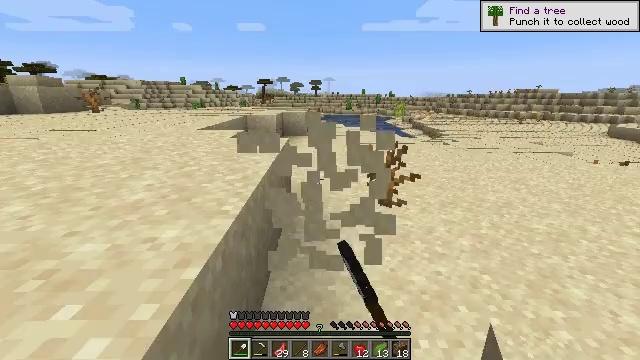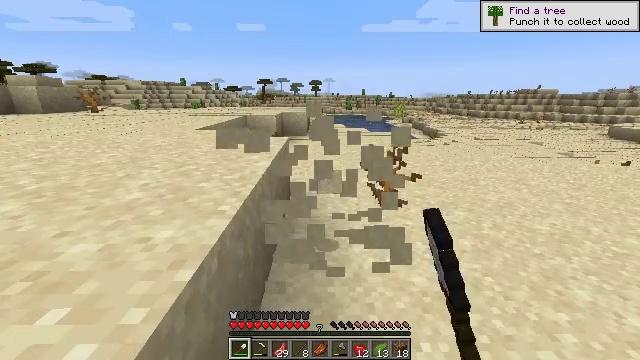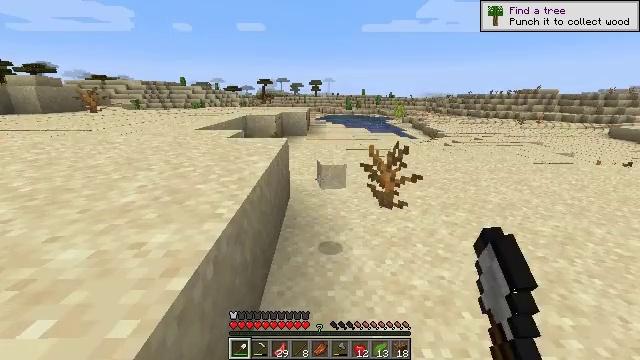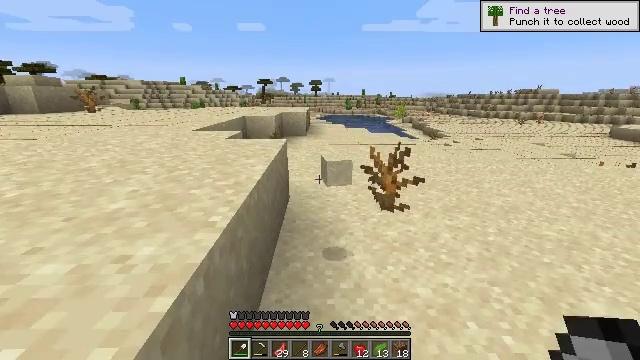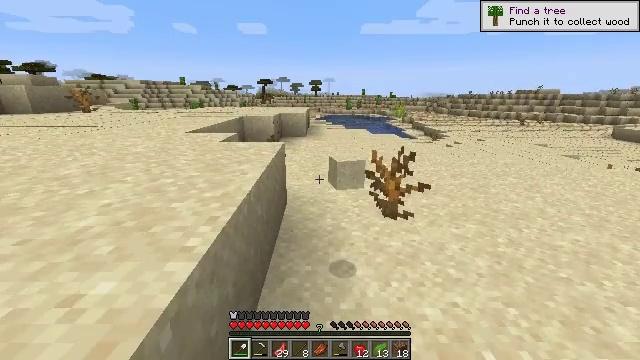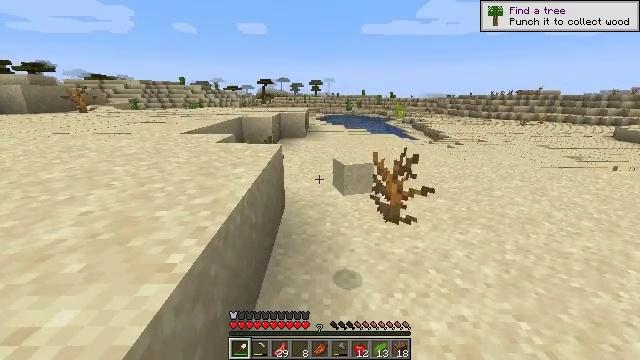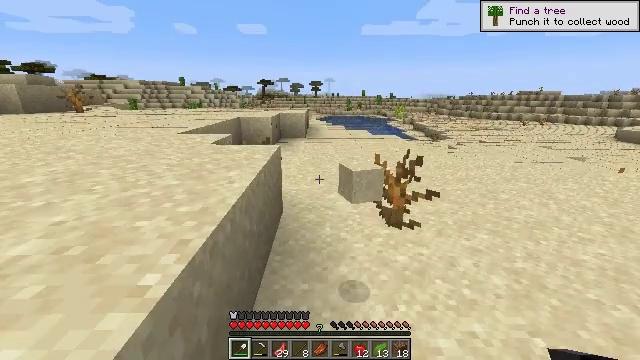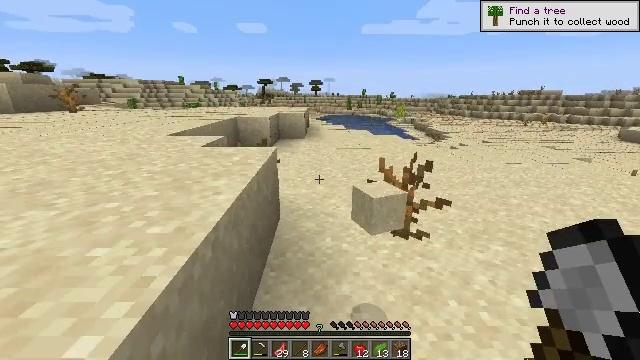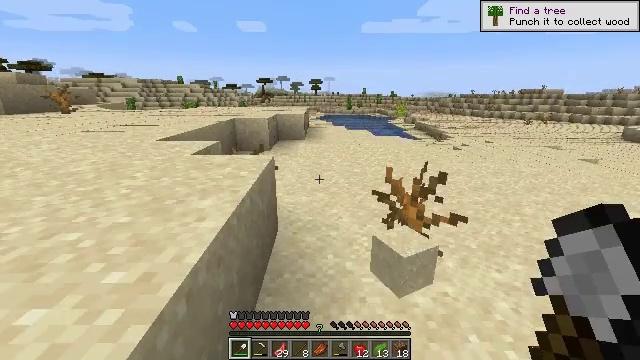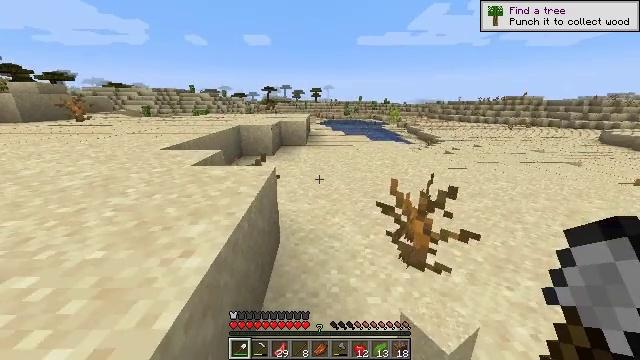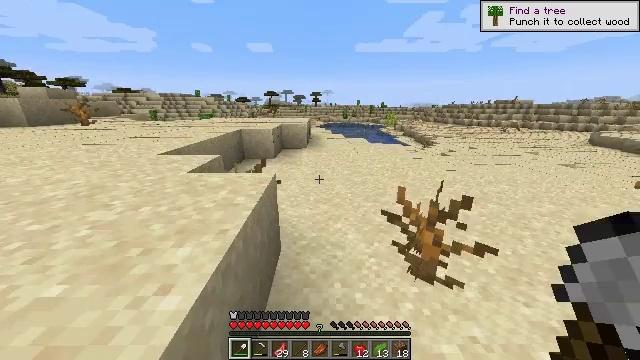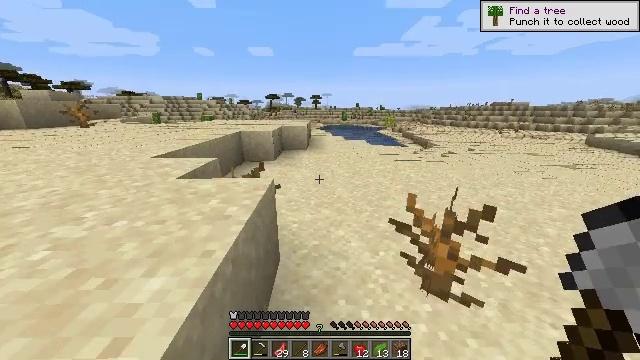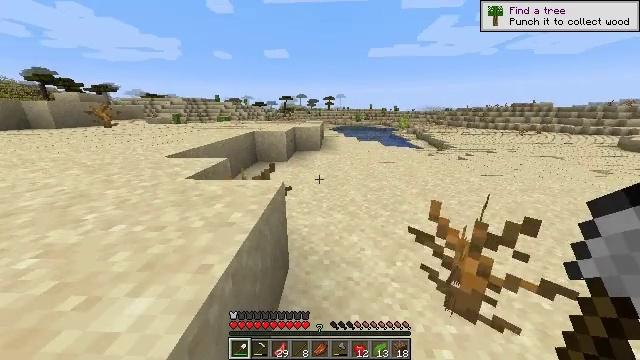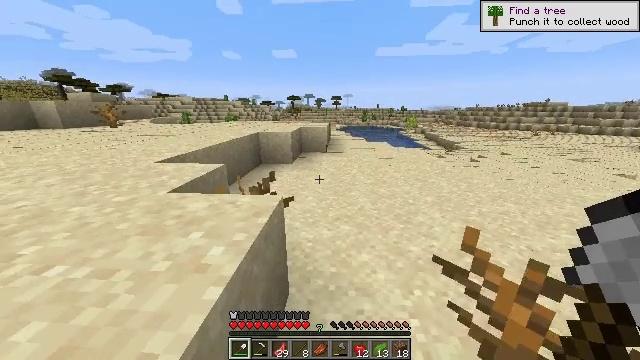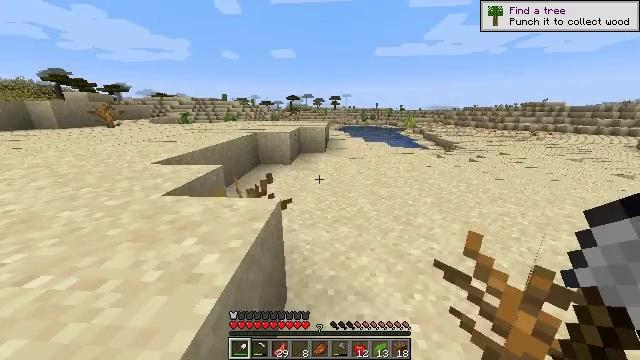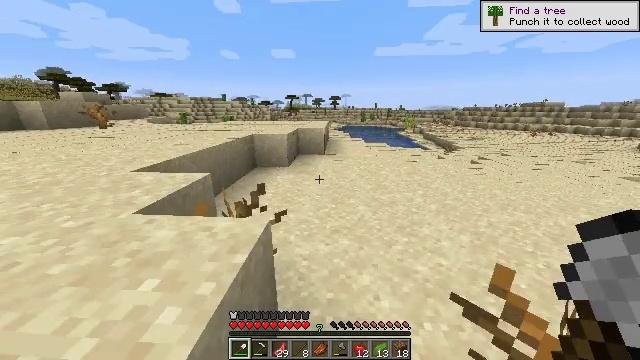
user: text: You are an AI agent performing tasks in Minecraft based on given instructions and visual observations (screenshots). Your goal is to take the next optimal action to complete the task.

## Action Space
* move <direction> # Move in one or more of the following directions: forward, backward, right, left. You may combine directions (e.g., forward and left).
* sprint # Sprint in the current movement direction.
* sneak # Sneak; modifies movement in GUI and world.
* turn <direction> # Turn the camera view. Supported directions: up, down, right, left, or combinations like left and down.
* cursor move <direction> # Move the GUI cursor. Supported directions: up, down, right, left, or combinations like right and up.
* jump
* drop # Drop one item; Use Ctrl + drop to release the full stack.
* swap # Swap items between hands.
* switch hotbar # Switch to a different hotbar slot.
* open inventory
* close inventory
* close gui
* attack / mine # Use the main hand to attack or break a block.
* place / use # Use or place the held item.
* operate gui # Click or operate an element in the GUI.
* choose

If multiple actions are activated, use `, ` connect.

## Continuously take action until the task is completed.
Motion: motion action
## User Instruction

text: Mine the dead bush in the desert.
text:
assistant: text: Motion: attack / mine
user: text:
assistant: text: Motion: move forward, attack / mine
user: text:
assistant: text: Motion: move forward, attack / mine
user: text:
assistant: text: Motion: move forward
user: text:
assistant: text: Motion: move forward
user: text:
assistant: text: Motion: move forward
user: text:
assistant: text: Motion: move forward
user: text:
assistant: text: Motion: move forward, sprint
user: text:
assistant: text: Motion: move forward, sprint
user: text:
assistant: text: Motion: move forward, sprint
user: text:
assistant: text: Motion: move forward, sprint
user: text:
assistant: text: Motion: move forward, sprint, turn left
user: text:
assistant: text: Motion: move forward, turn left
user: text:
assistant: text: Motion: move forward
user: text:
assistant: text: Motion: move forward
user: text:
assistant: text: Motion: move forward, sprint
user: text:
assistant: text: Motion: move forward, sprint
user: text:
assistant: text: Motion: move forward, sprint
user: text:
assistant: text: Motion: move forward, sprint
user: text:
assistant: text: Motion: move forward
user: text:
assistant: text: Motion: move forward, turn left
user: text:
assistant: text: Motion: move forward, turn left and down
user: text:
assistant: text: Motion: move forward and move right, turn left and down
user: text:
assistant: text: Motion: move forward and move right, turn left and down
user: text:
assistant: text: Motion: move forward and move right, turn left and down
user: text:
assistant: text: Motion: move right, turn left
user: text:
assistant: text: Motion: turn left
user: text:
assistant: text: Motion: turn left
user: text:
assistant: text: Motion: turn left
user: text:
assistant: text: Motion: no_op